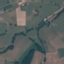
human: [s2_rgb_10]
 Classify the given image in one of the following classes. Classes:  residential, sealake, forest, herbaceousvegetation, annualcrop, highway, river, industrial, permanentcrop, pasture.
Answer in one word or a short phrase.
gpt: Pasture